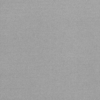
Label: dusty